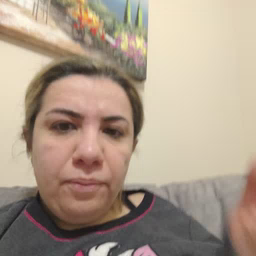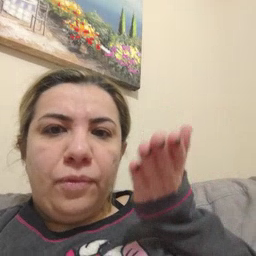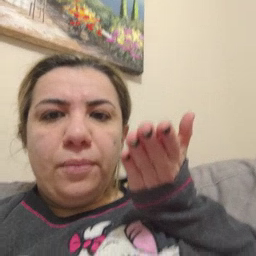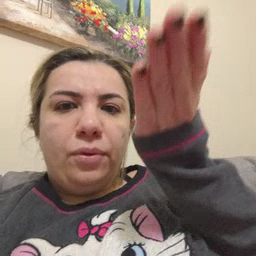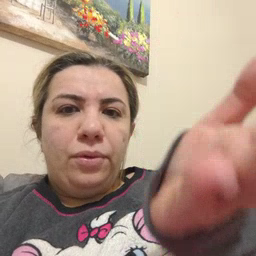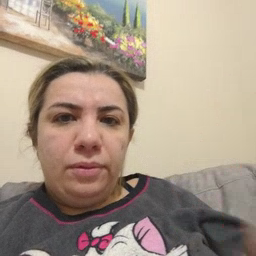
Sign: boat